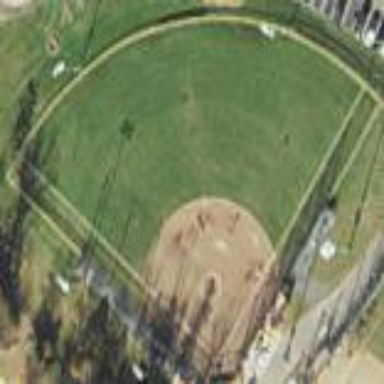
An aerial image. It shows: Baseball pitch for leisure and sports activities.